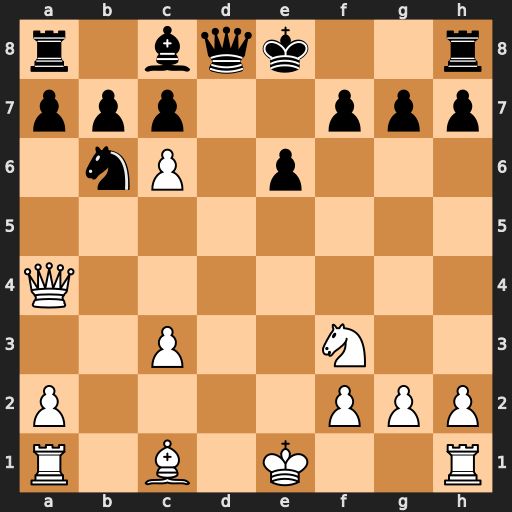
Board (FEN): r1bqk2r/ppp2ppp/1nP1p3/8/Q7/2P2N2/P4PPP/R1B1K2R
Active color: w
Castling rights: KQkq
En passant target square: -
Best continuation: cxb7+ Nxa4 bxa8=Q